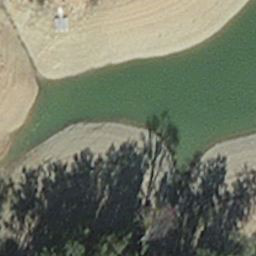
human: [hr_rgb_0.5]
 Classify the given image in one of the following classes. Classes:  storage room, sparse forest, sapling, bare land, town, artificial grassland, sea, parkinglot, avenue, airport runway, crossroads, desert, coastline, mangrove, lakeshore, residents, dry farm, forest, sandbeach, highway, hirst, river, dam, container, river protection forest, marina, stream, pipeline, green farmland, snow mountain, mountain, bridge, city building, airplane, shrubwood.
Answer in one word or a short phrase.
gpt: hirst